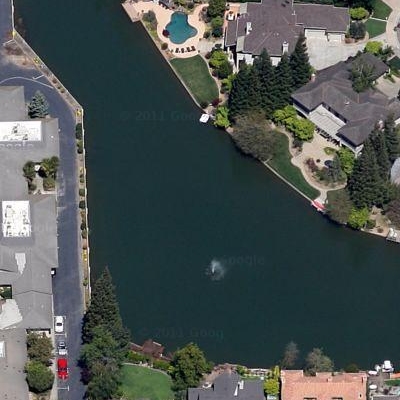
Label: RiverLake